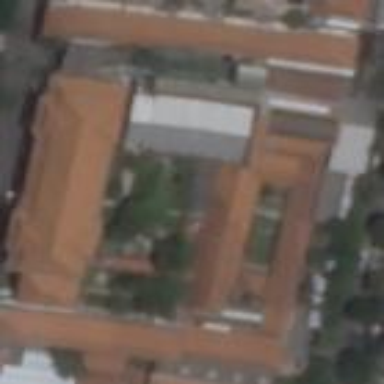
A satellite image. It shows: School building with tile roof.